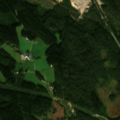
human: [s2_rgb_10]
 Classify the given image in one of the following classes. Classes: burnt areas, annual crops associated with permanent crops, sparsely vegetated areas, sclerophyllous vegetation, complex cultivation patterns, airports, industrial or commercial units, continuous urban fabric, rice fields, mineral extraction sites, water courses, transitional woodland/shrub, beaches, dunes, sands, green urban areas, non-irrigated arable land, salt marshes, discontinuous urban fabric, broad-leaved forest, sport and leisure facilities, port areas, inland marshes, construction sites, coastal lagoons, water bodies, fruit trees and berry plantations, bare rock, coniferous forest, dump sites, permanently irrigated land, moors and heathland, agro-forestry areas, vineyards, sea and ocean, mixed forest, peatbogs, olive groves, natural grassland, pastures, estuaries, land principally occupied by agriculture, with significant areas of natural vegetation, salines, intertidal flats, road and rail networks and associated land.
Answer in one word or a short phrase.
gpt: mineral extraction sites, non-irrigated arable land, coniferous forest, mixed forest, transitional woodland/shrub